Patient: sex F, age 28
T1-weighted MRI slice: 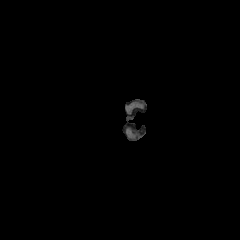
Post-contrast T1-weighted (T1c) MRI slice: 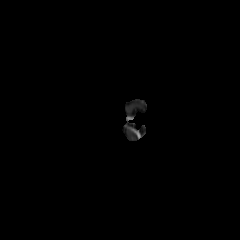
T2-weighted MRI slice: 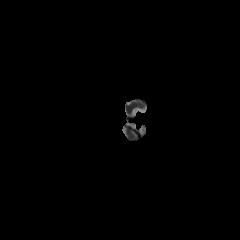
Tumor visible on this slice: no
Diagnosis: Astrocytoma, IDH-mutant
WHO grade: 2